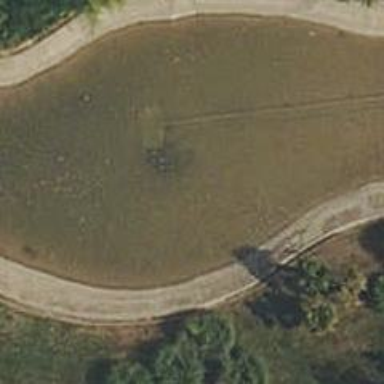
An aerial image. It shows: Fountain.